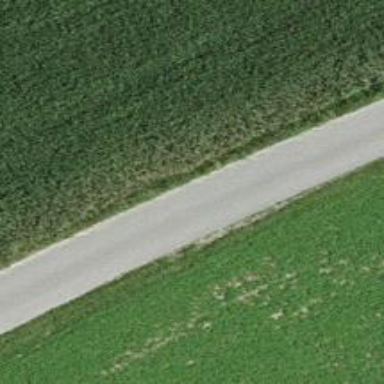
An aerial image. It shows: Unclassified road with asphalt surface.